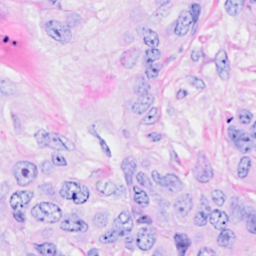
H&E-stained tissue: Breast